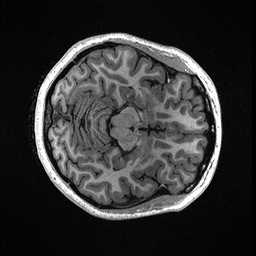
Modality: T1w
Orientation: axial
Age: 22
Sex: female
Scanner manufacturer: ge
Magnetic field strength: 3 T
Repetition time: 0.006952 s
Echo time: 0.00292 s